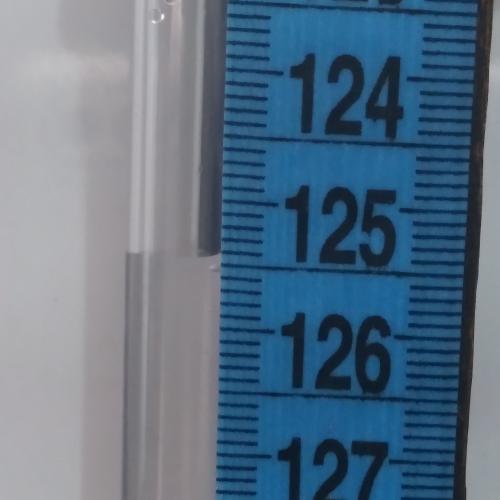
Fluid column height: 125.4 cm